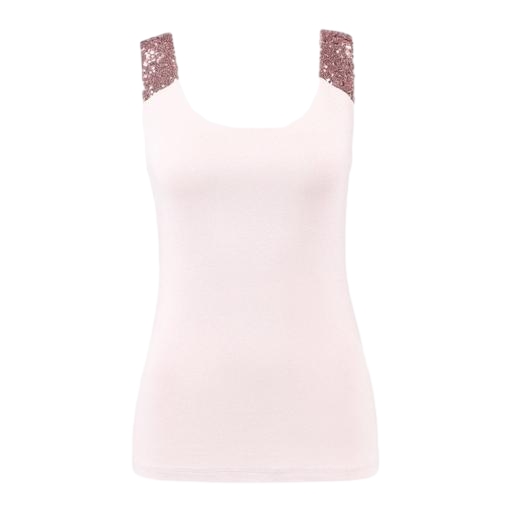
pink tank top, pink graham spencer tank, pink women's liane vest, white background